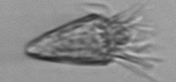
Label: Strombidium_tintinnodes